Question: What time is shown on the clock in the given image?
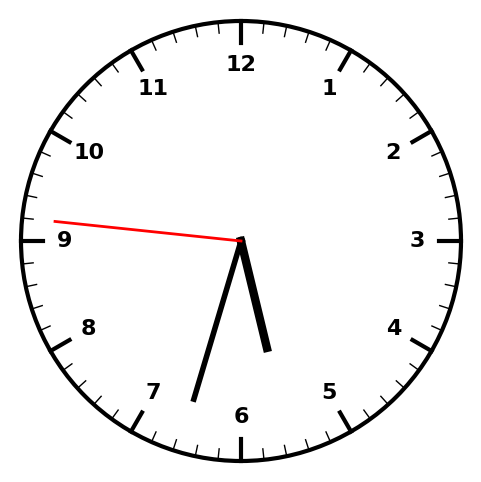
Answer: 05:32:46